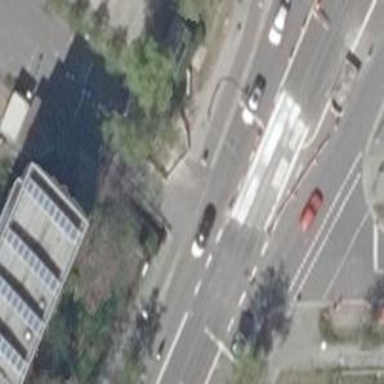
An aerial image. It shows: Tertiary road with asphalt surface. There is cycle track on the right side.